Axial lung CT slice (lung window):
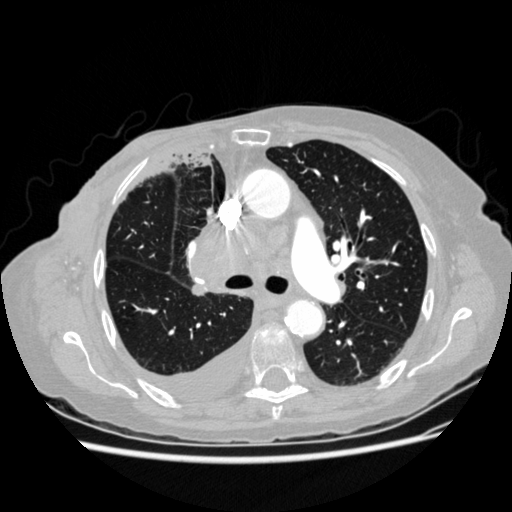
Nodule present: no